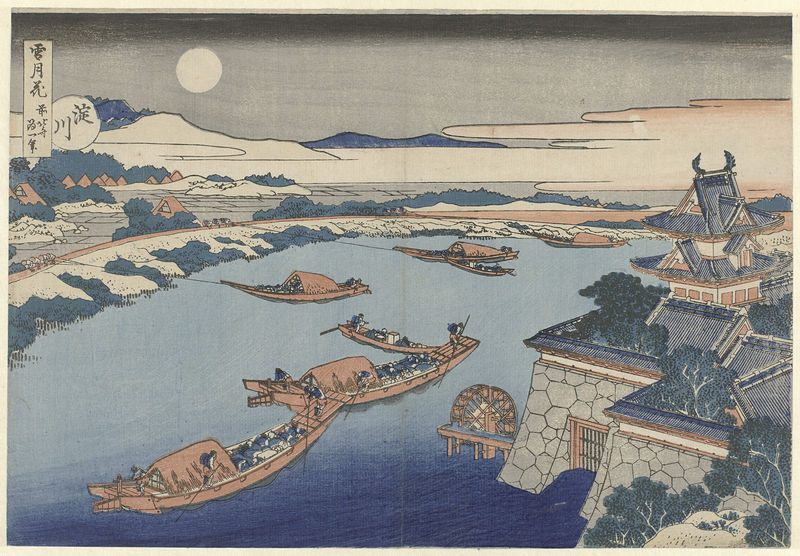
Titel: De Yodo rivier in maanlicht
Künstler: Katsushika Hokusai
Standort: Amsterdam
Institution: Rijksmuseum
Schlagwörter: meer, boote, grafik, asien, china, tempel